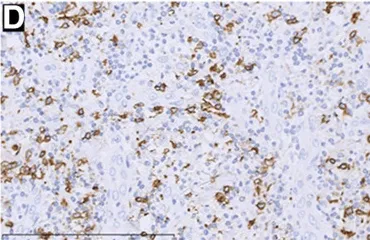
H&E staining and immunohistochemistry pictures of the mass (x400). , but was negative for CD20 Those were considered angioimmunoblastic T-cell lymphomas.
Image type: pathology (immunostaining)